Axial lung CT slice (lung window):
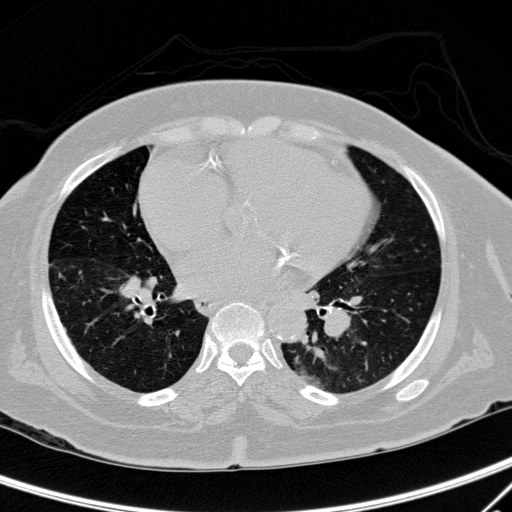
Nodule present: no